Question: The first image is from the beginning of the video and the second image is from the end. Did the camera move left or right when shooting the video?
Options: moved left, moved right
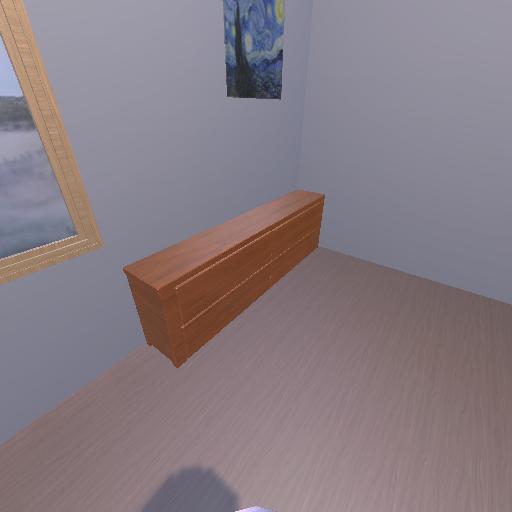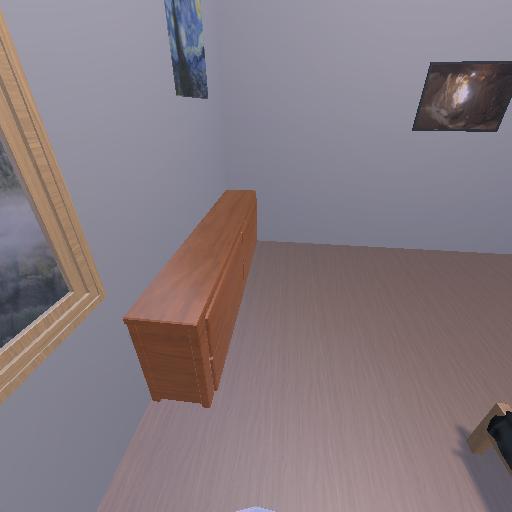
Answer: moved left